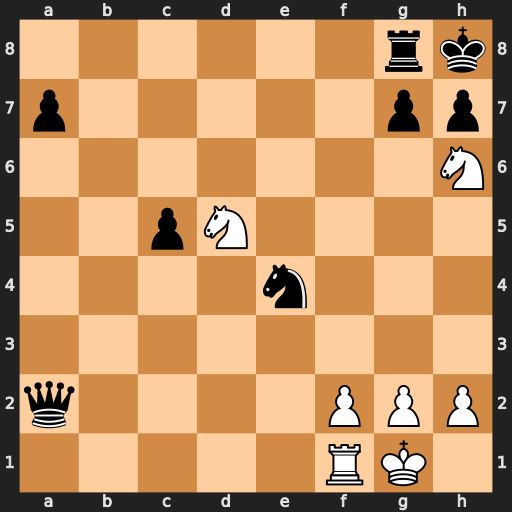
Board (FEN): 6rk/p5pp/7N/2pN4/4n3/8/q4PPP/5RK1
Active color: w
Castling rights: -
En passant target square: -
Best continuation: Nf7#